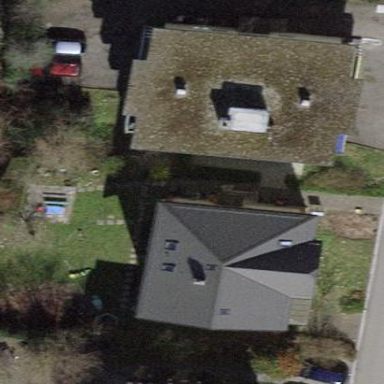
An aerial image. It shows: Apartments building with tiled roof.